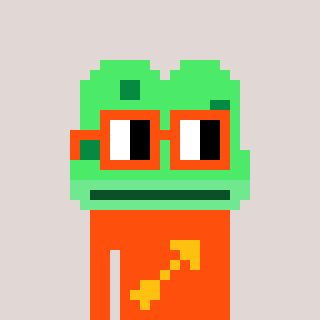
a pixel art character with square orange glasses, a frog-shaped head and a orange-colored body on a warm background